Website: apple
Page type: delivery-shipping
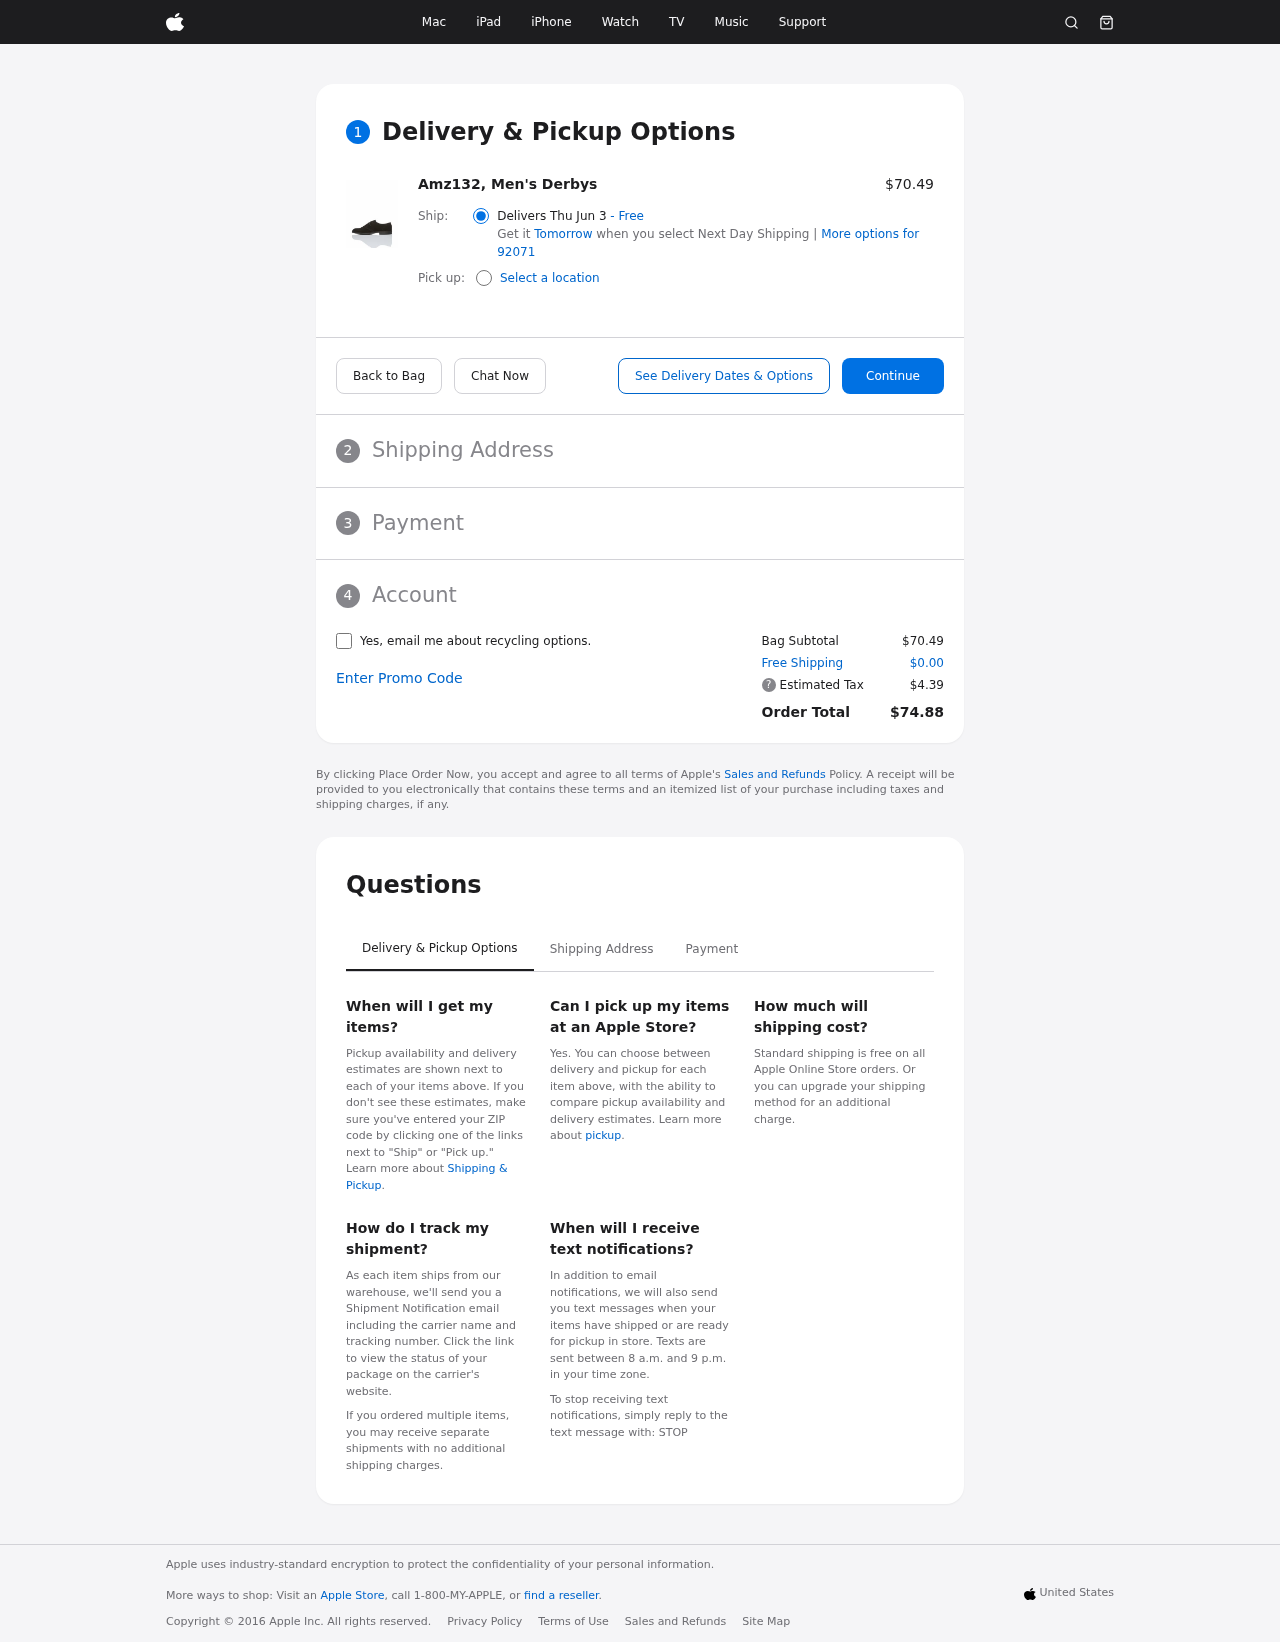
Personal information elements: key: PII_POSTCODE
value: More options for 92071
Product elements: key: PRODUCT1_NAME
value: Amz132, Men's Derbys
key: PRODUCT1_PRICE
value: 70.49
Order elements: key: ORDER_DELIVERY_DATE
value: Delivers Thu Jun 3
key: ORDER_SUBTOTAL
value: $70.49
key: ORDER_SHIPPING_COST
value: $0.00
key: ORDER_TAX
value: $4.39
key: ORDER_TOTAL
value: $74.88